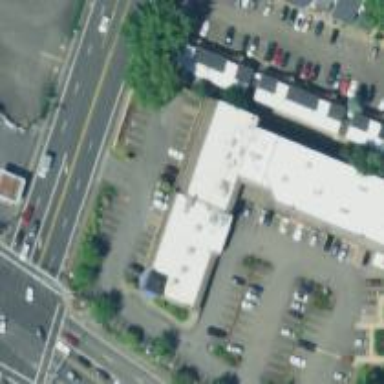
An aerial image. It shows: Parking space.